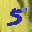
Label: 5